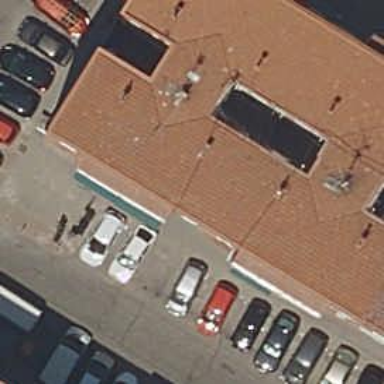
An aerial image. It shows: Bakery.